Question: '[slider setThumbTintColor:color]' has no effect in .
Is there any workaround for setting the thumb color to any random color ?
The thumb size is when using tint color:
-
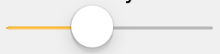
Answer: '''
[self.slider setThumbImage:[UIImage imageNamed:@"Thumb.png"] forState:UIControlStateNormal];
self.slider.thumbTintColor = [UIColor blackColor];
'''
Can you try like this
Image links :
1x: <URL>
2x: <URL>